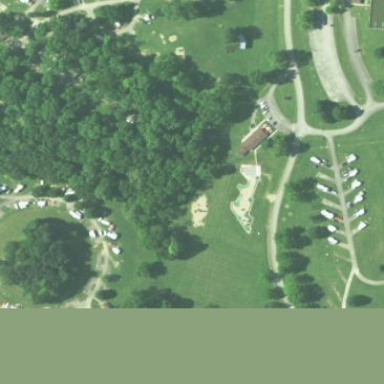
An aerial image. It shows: Campsite designated for tourism.